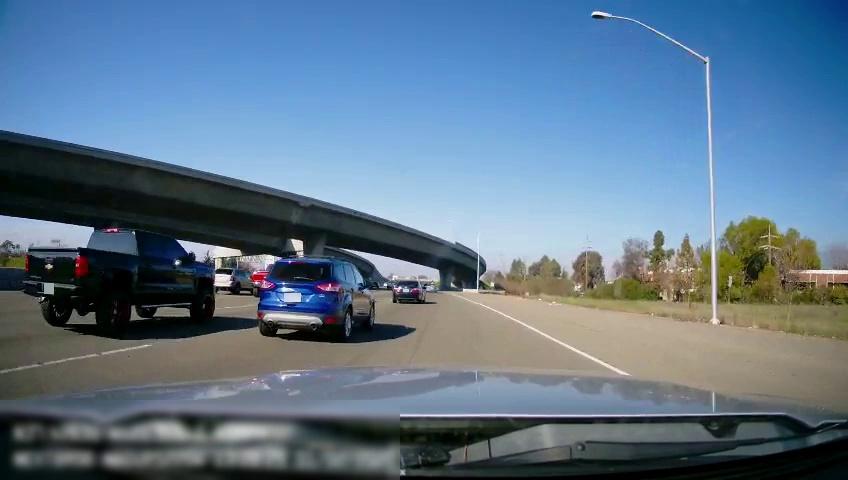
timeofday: Day
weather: Sunny
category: Drivable Space
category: Vehicles | Car
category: Vehicles | Car
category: Vehicles | SUV
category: Vehicles | Truck
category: Vehicles | SUV
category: Vehicles | Truck
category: Lanes | Current Lane
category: Lanes | Current Lane
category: Lanes | Alternate Lane